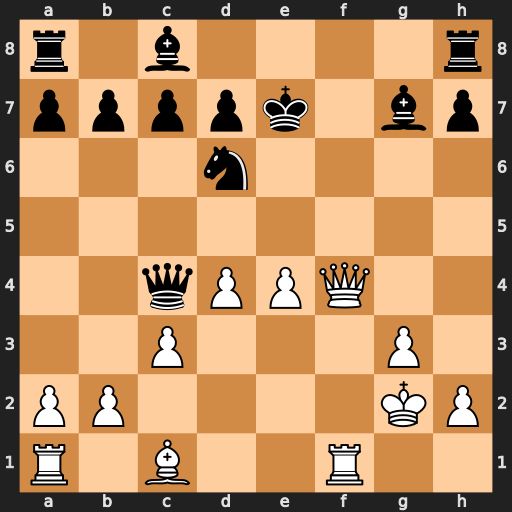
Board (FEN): r1b4r/ppppk1bp/3n4/8/2qPPQ2/2P3P1/PP4KP/R1B2R2
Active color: w
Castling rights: -
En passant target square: -
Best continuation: Qg5+ Ke8 Qxg7 Rg8 Qxh7